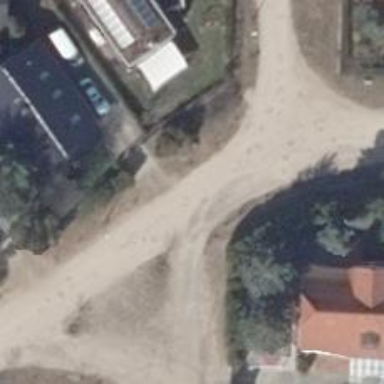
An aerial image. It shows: Residential road with sandy surface.